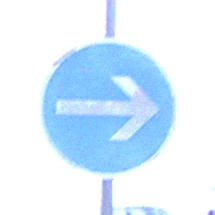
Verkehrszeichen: VorgeschriebeneFahrtrichtungHierRechts
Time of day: SunriseSunset
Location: Outdoor (Urban)
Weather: Overcast
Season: NotSpecified
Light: Natural